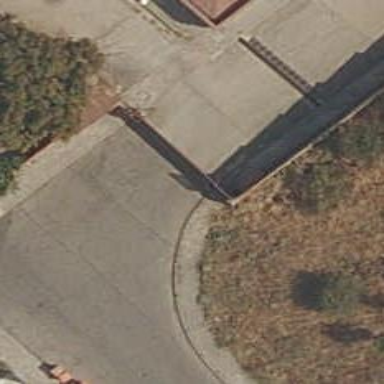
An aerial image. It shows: Gate.